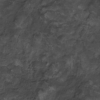
Label: not_dusty